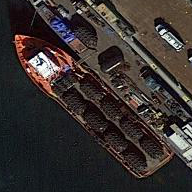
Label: civil